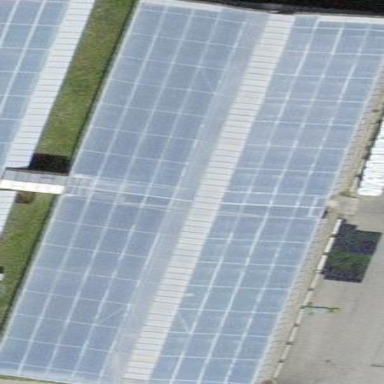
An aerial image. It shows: Greenhouse.